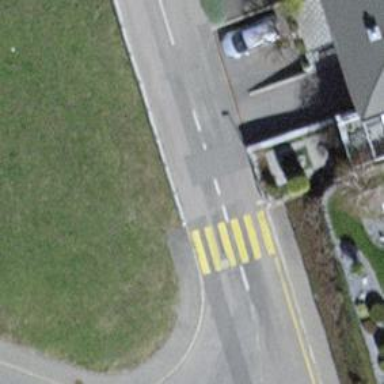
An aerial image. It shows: Marked crossing on the road with clear markings.